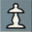
Piece: wP